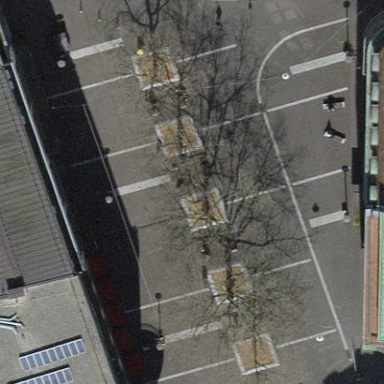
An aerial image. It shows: Asphalt pedestrian road.